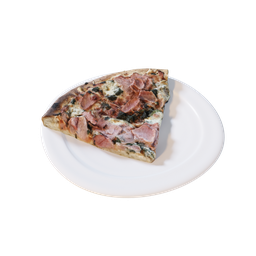
Label: nature